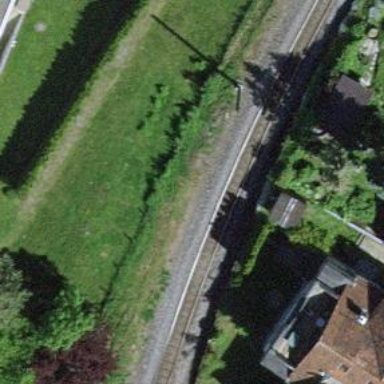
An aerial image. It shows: Narrow-gauge railway track with electrified contact line. The railway has one track.